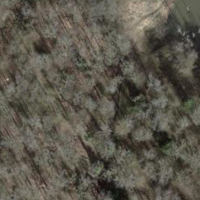
EUNIS habitat code: 41
Species observed at this site:
Galium aparine